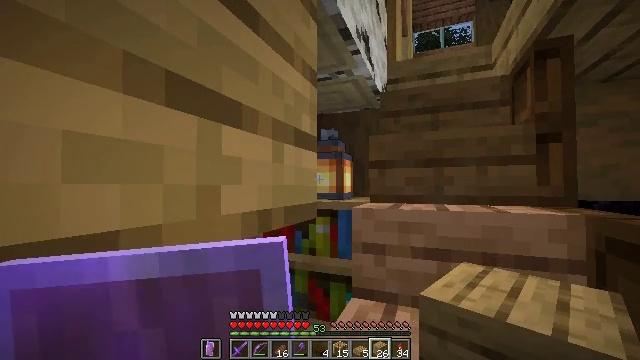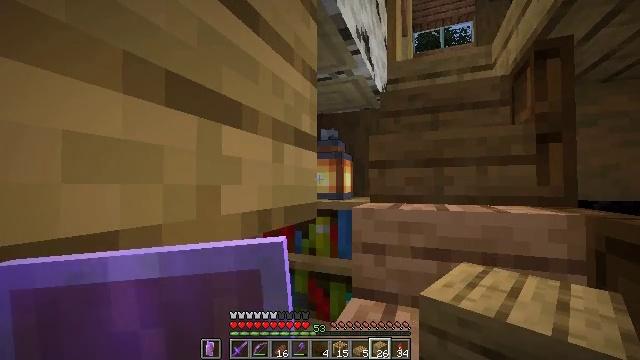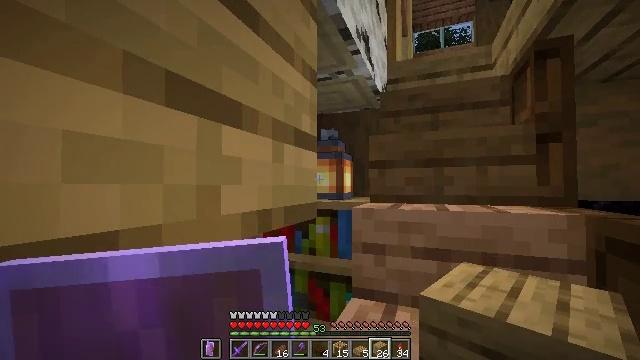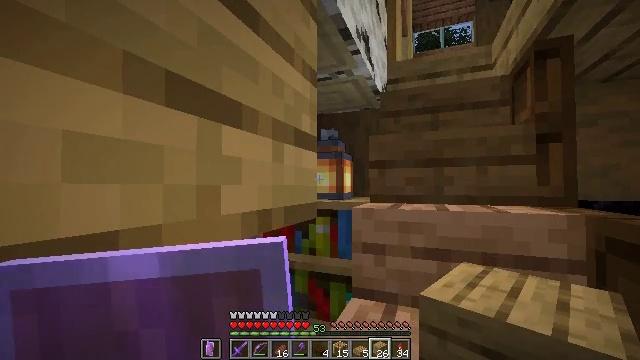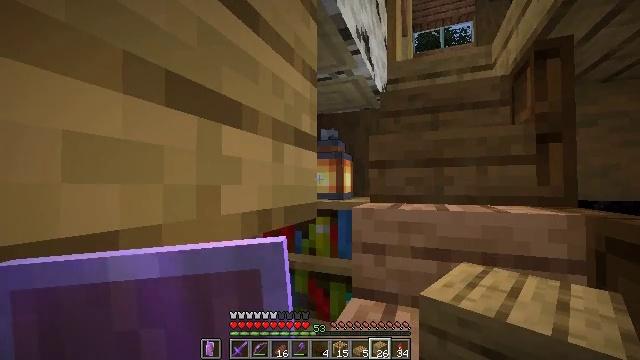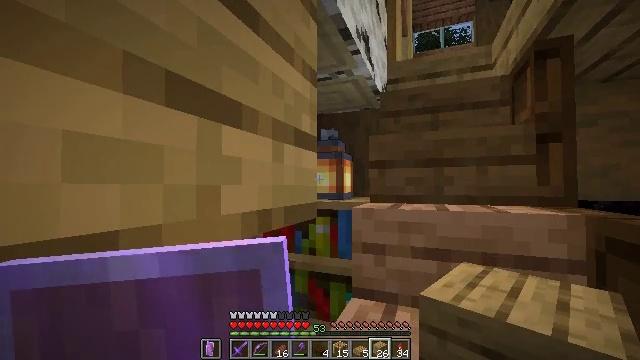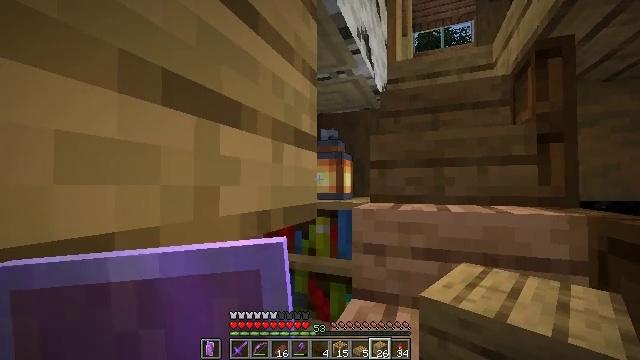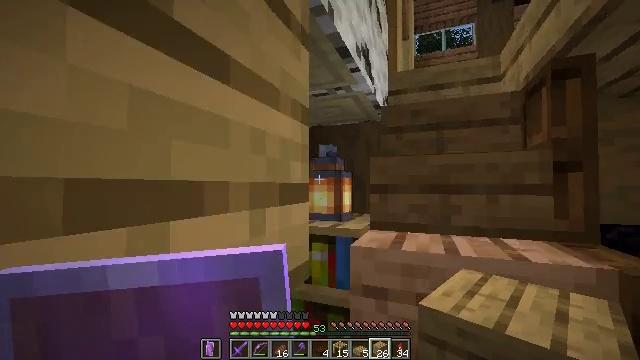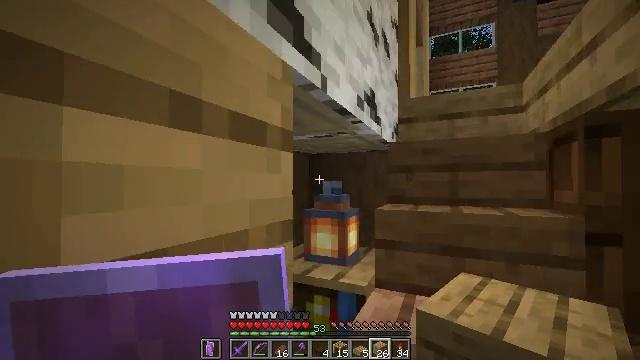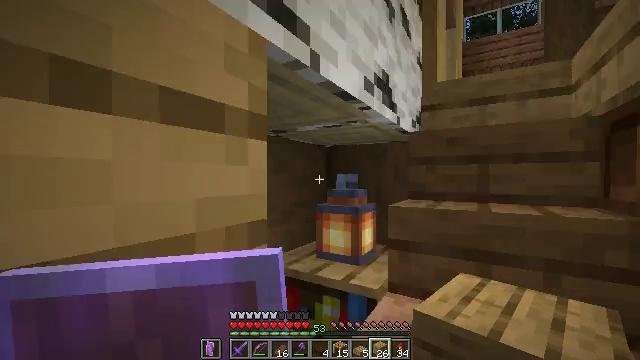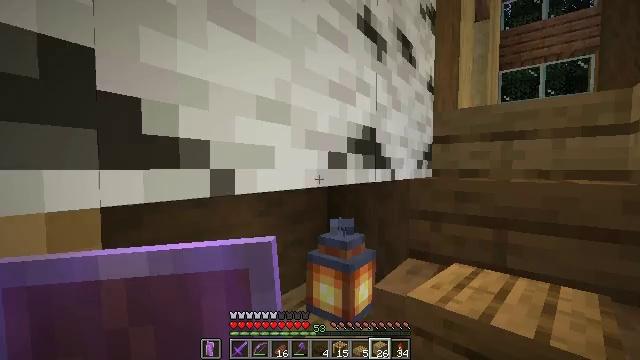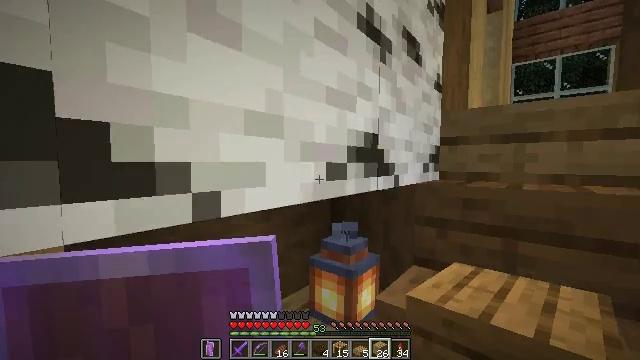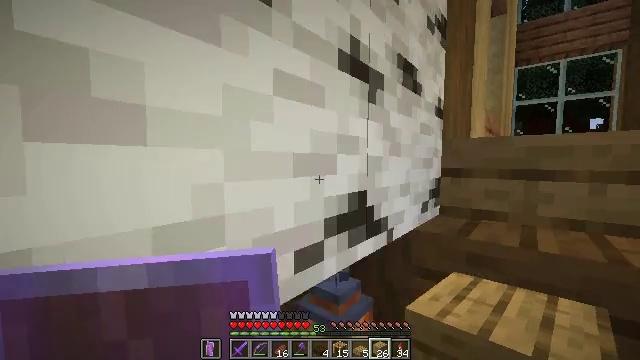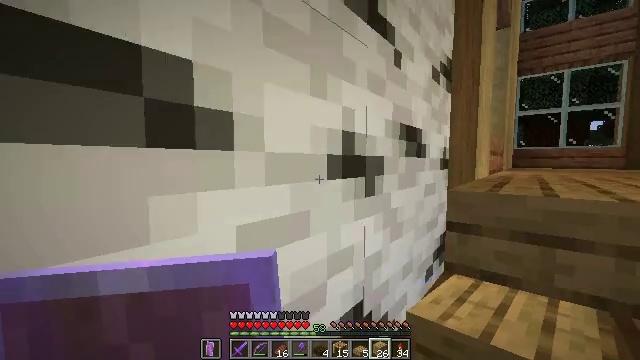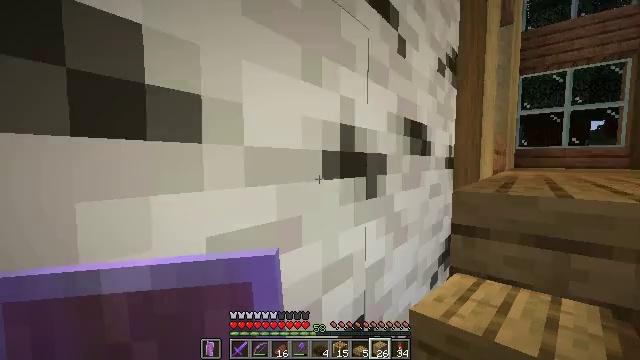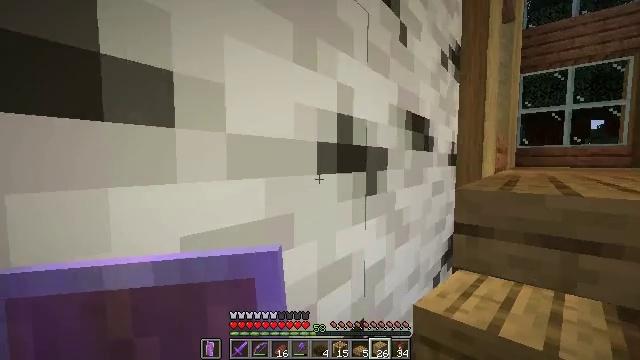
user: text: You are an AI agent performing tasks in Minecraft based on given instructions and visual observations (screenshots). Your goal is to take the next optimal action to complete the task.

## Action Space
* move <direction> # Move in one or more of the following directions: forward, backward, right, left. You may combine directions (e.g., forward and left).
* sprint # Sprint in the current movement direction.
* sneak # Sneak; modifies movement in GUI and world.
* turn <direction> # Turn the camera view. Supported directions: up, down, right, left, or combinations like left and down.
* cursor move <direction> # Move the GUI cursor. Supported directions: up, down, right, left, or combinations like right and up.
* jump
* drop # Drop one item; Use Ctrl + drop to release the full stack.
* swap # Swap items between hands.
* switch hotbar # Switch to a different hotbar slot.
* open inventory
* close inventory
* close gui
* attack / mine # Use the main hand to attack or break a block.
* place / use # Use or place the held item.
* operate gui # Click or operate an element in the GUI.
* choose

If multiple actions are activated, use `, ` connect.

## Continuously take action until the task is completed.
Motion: motion action
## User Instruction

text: Retrieve oak planks from the wooden block.
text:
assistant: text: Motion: no_op
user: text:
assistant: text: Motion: no_op
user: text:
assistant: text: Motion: no_op
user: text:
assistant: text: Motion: no_op
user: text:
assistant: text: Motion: no_op
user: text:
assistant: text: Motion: move forward
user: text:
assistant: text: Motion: move forward and move right
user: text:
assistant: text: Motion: move forward and move right, turn left
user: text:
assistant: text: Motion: move forward and move right, turn left and down
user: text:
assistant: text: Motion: move forward and move right, turn left and down
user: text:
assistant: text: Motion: move forward, turn left and down
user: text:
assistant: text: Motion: move forward
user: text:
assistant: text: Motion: no_op
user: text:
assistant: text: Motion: no_op
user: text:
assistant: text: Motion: no_op
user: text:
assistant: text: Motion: turn left and down
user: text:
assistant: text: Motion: turn left and down
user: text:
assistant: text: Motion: turn left and down
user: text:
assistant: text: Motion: turn left and down
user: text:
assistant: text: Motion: turn left and down
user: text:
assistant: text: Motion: turn left and down
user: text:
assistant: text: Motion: turn left and down
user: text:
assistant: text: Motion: turn left and down
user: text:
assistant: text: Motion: turn left and down
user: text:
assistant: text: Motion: turn left and down
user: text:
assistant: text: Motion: turn left and down
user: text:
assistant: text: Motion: turn left and down
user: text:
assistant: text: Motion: turn left and down
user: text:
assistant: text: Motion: turn left
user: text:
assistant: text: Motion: no_op